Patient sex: M
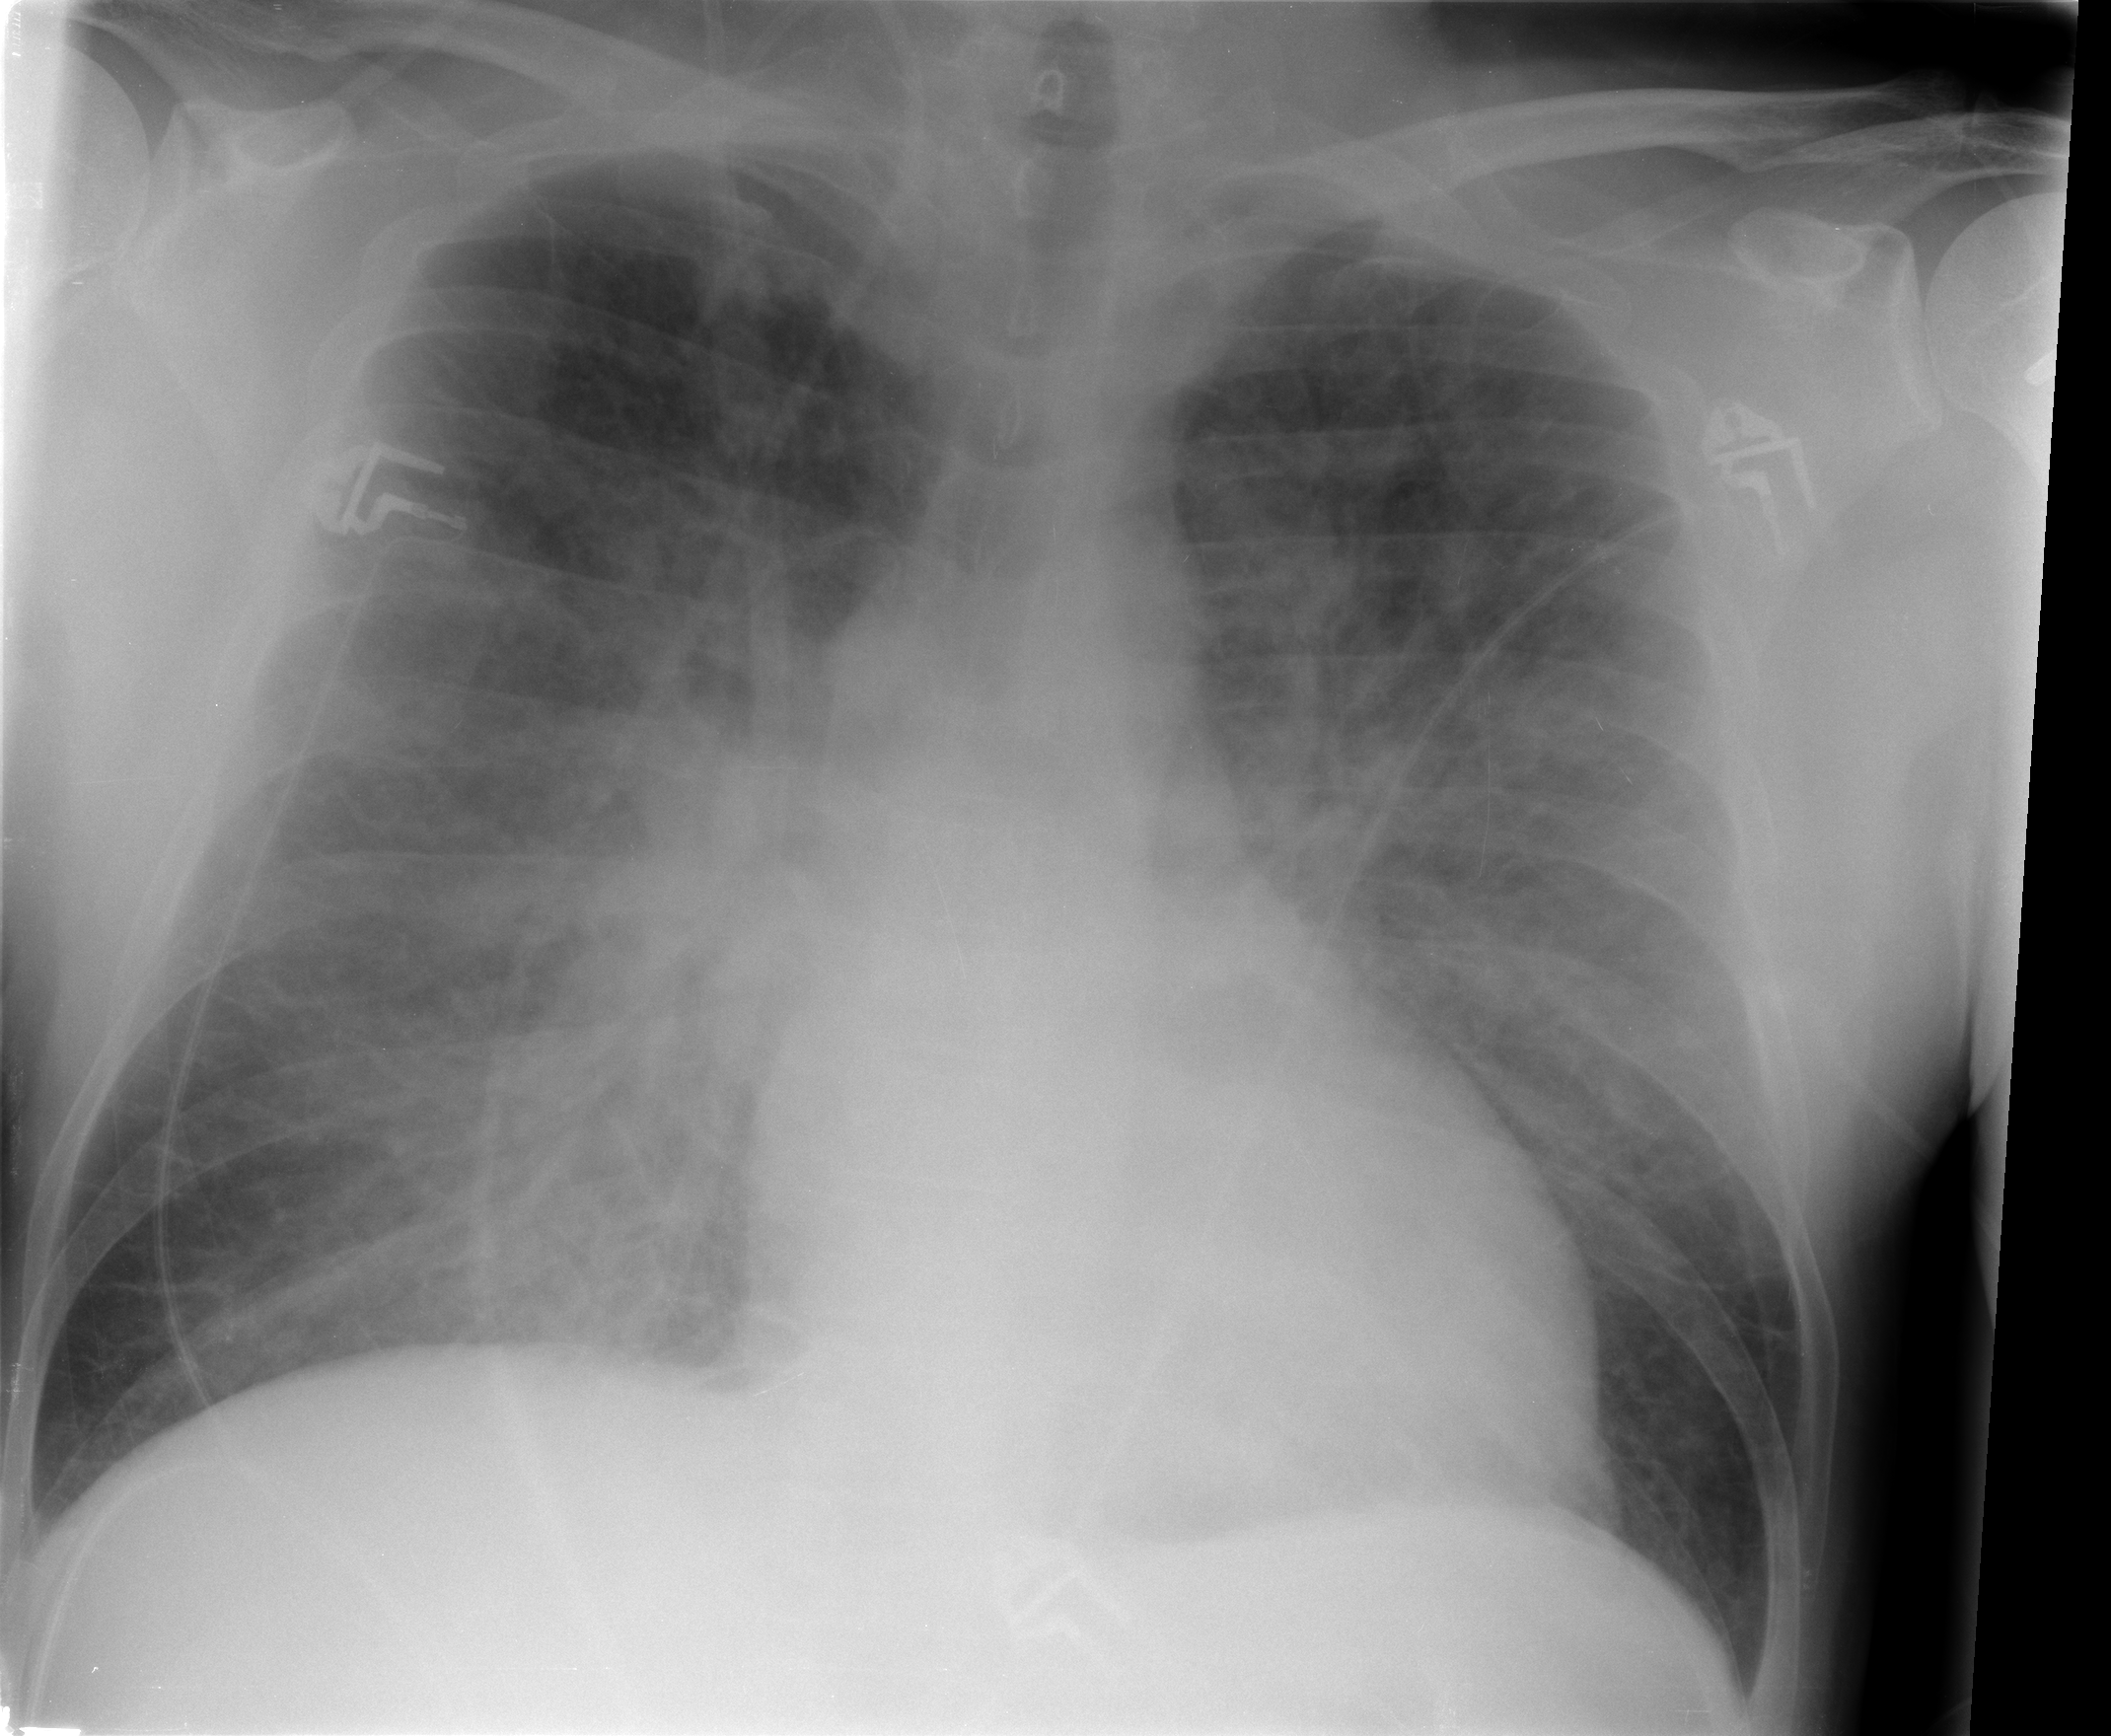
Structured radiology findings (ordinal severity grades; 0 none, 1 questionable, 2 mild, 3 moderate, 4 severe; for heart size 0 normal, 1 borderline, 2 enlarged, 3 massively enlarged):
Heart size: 2
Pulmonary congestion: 3
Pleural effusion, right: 0
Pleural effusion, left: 0
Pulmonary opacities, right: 3
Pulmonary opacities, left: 3
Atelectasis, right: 2
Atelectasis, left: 2